Question: When I profile my app in Instruments 4.3, I get a bunch of leaks. Some are as small as 32 bytes and others are a few hundred bytes. So far it seems to me as if these are not my leaks because it does not point anywhere to my source code.
Anyway here is an image of ALL the leaks:

Does anyone know what these leaks are and if I need to be worried about these?
Thank you!
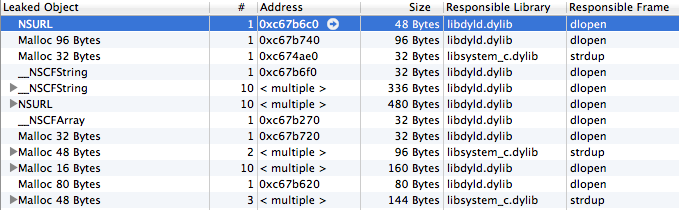
Answer: Turns out that these are not my leaks after googling around a bit. They are just leaks UIKit and QuartzCore. So there is nothing wrong on my end! :)